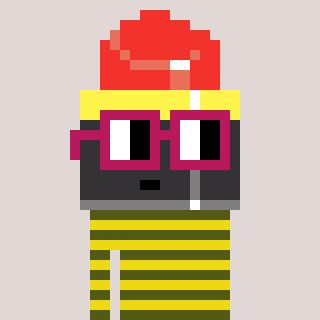
a pixel art character with square dark red glasses, a lipstick-shaped head and a yellow-colored body on a warm background